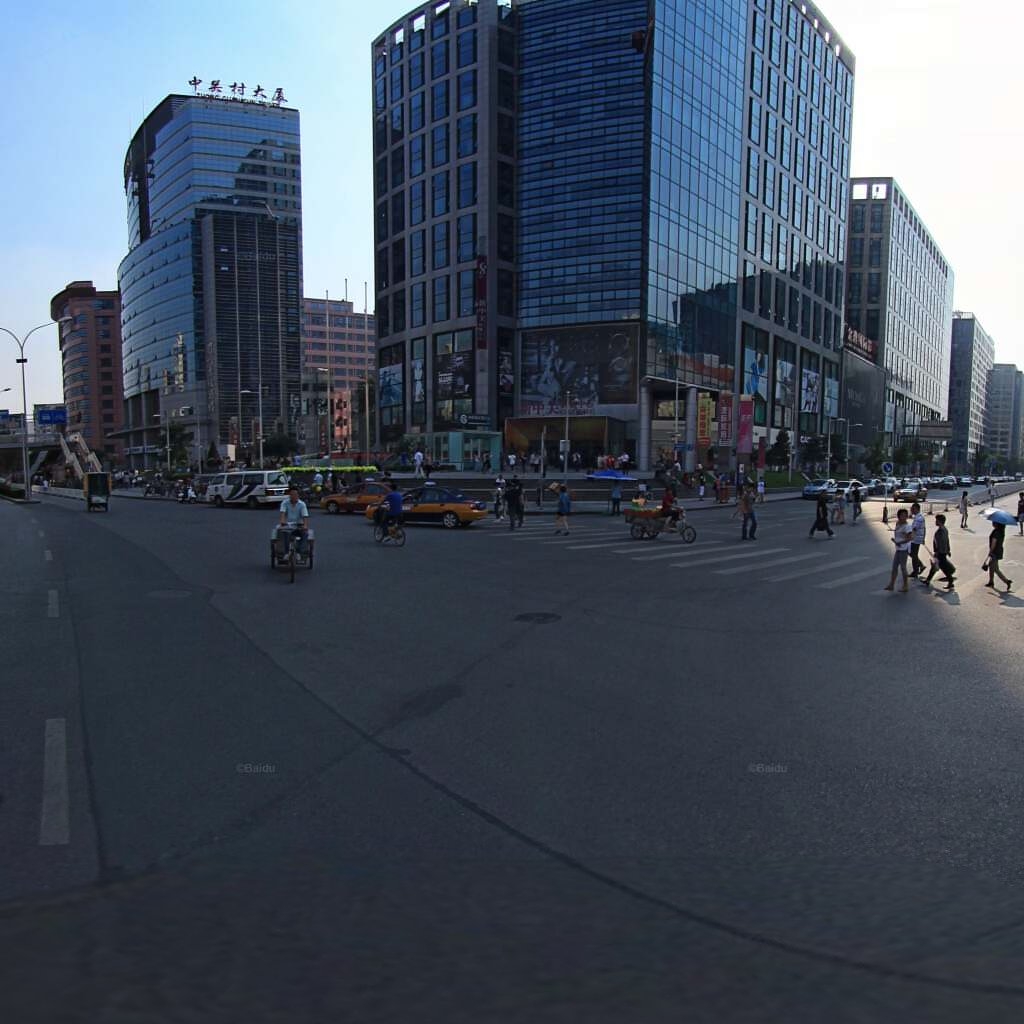
Region: Haidian
Road damage annotations: longitudinal patch, longitudinal patch, manhole cover, manhole cover, longitudinal crack